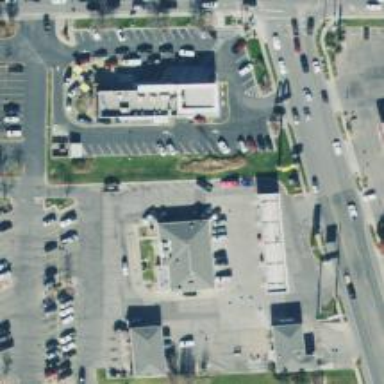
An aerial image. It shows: Convenience shop.